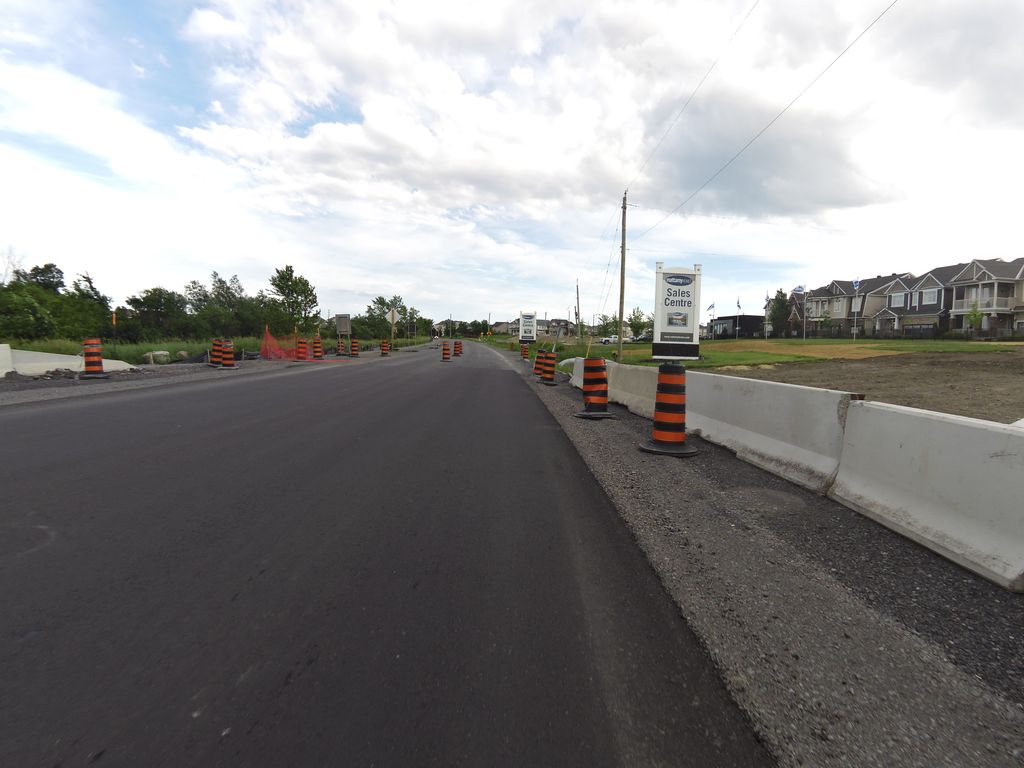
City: ottawa-gatineau